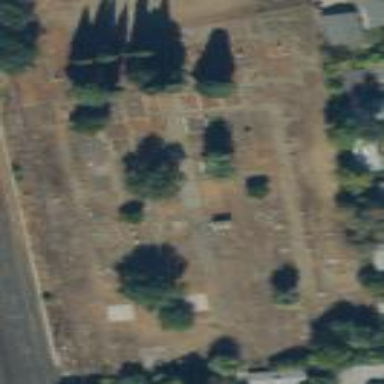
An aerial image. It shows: Cemetery.